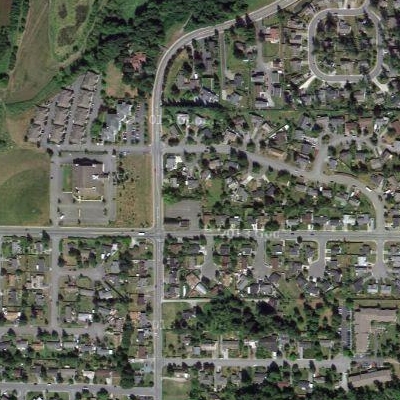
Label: fResident